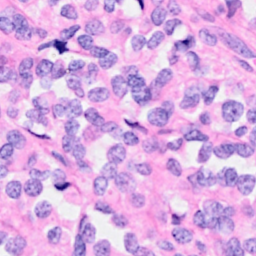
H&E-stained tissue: Breast